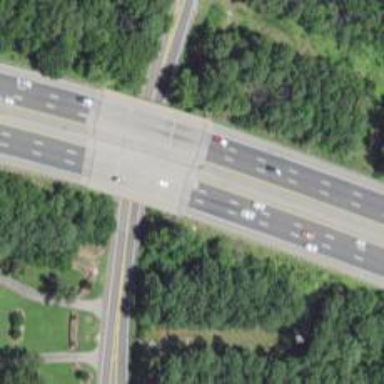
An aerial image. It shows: Beam-structured bridge on motorway.